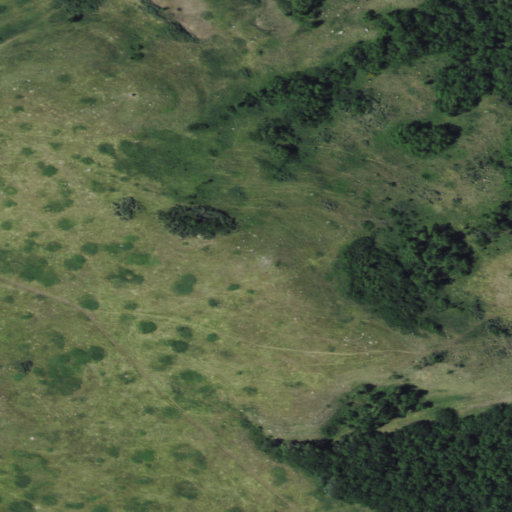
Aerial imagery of ridge(s) in North Dakota named Oak Coulee Ridge containing grassland and deciduous forest